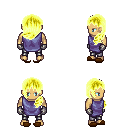
a pixel art fantasy rpg character, male body template, human, tanned skin, chain tabard jacket, metal pants, gold left-swept hairstyle, metal gloves, brown slippers, four views (front, back, left, right), 2x2 character sprite sheet, small pixel art, hard edges, no anti-aliasing